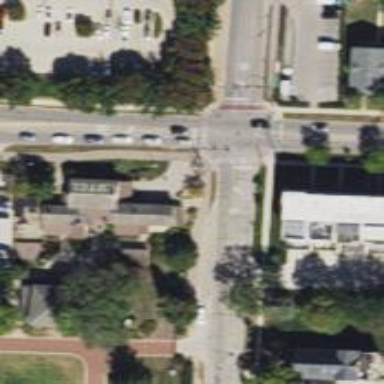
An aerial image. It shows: Secondary road with separate asphalt sidewalks.